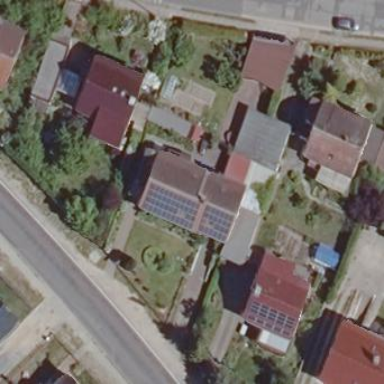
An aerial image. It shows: Simple and straightforward house.